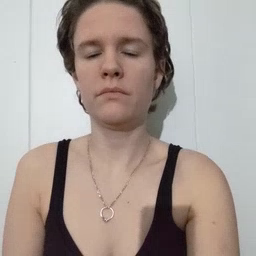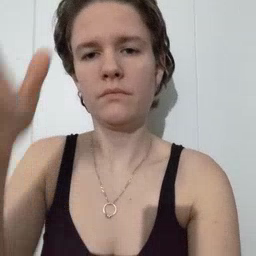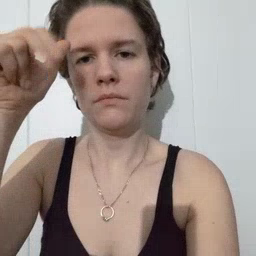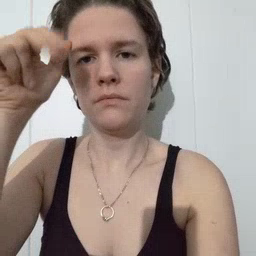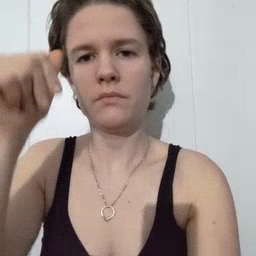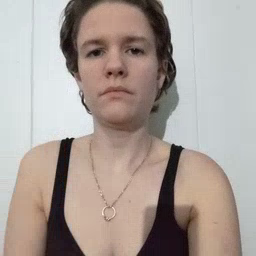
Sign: horse